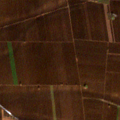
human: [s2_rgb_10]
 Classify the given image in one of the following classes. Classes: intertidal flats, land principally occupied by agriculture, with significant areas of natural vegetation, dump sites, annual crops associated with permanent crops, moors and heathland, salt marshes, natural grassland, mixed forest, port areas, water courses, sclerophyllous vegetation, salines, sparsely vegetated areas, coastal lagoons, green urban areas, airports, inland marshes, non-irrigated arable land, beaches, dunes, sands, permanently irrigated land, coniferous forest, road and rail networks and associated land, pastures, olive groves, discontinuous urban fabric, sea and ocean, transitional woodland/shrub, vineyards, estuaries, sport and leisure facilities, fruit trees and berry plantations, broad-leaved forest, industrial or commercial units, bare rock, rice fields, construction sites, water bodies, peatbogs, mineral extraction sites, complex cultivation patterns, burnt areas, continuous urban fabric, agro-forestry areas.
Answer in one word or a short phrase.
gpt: non-irrigated arable land